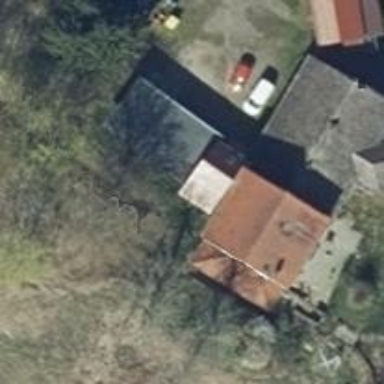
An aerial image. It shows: Residential building with gabled roof oriented along direction.